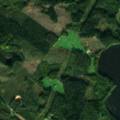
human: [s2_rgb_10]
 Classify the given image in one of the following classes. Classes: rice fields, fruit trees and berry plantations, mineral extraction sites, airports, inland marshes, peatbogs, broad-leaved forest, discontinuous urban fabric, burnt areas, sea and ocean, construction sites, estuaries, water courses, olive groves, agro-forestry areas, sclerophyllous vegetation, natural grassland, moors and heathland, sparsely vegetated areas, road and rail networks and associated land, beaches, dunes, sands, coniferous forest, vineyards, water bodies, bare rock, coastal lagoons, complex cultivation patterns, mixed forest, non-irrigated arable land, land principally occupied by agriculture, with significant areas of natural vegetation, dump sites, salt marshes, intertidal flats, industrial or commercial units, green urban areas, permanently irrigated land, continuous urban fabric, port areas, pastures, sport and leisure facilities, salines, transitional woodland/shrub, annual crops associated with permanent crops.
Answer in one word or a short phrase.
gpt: coniferous forest, mixed forest, transitional woodland/shrub, water bodies